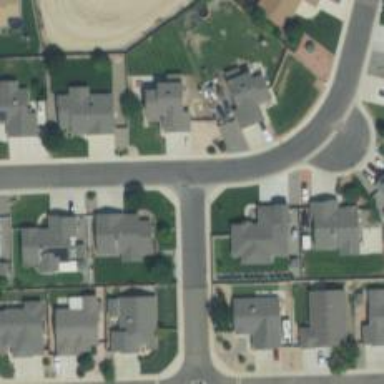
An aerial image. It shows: Residential road with separate asphalt sidewalk.